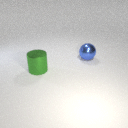
large blue metal sphere behind large green metal cylinder